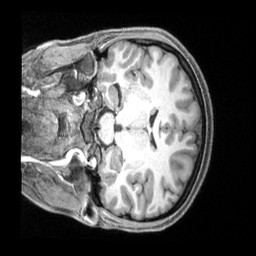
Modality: T1w
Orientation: coronal
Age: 29
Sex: female
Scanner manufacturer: siemens
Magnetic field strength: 3 T
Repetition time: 2.4 s
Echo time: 0.00228 s